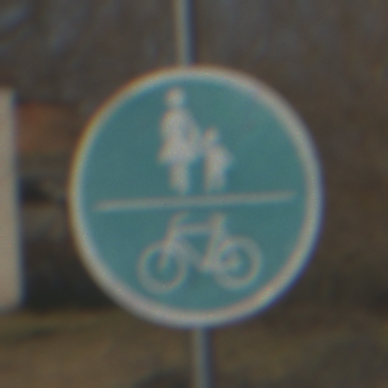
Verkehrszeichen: GemeinsamerGehUndRadweg
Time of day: MorningAfternoon
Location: Outdoor (Suburban)
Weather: PartlyCloudy
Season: NotSpecified
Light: Natural